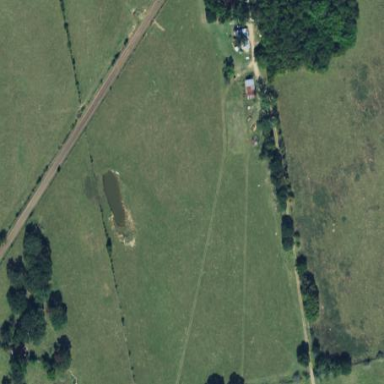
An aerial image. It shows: Pasture used as meadow.